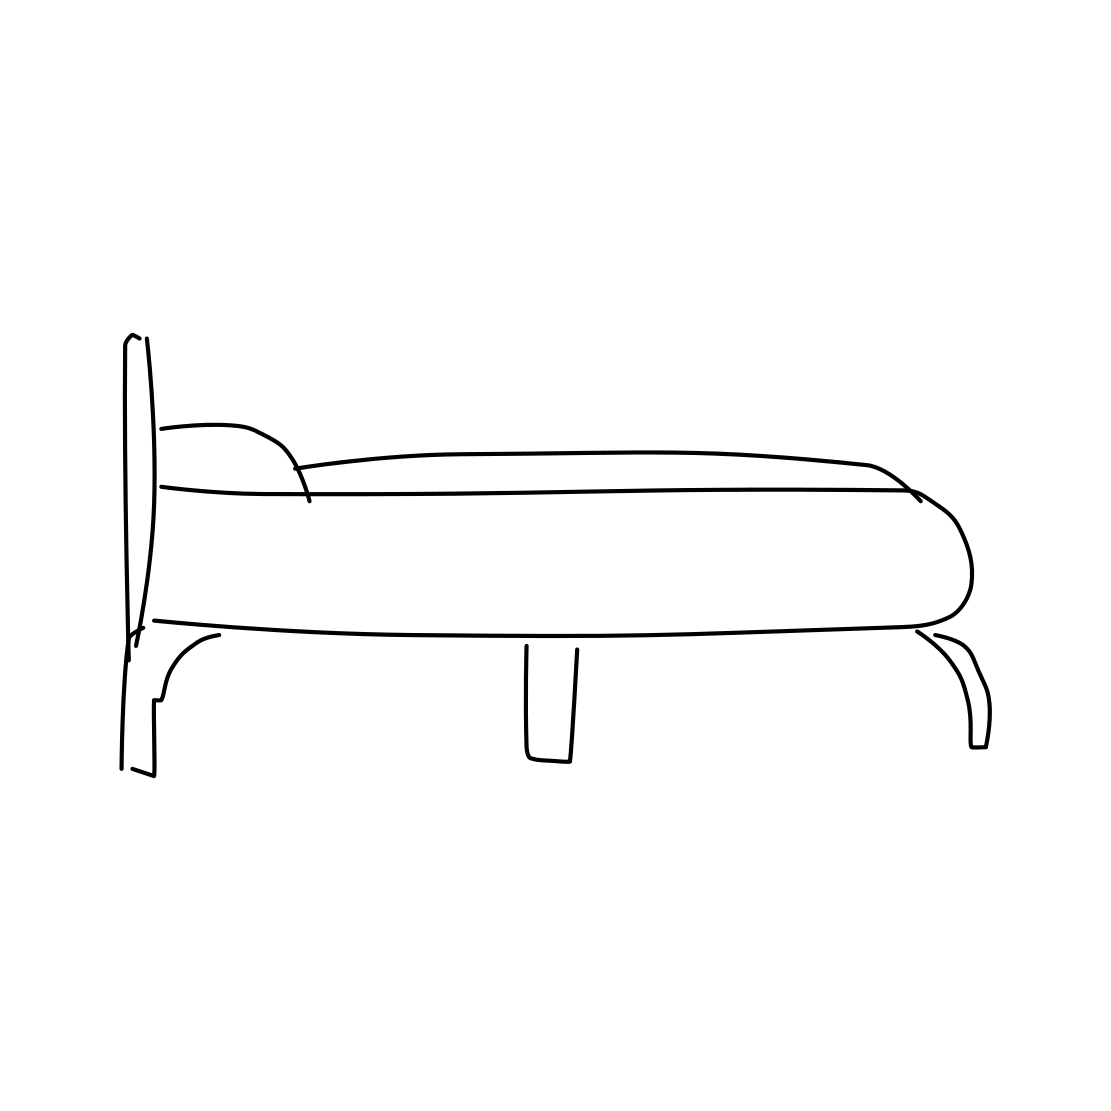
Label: bed